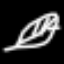
Label: leaf